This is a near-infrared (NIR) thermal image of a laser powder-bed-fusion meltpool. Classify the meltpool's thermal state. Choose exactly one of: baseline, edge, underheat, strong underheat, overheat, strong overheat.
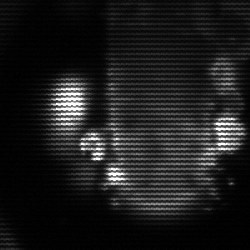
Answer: strong underheat